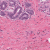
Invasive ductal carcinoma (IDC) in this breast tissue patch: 0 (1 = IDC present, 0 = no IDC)